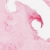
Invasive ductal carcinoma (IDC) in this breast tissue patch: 0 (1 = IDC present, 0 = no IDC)